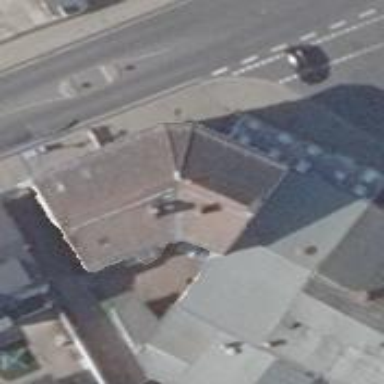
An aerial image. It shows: Restaurant.